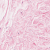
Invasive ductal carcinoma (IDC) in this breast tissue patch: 0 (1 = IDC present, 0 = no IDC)